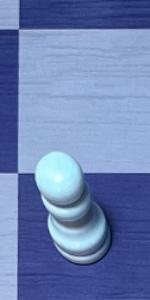
Label: Pawn_White